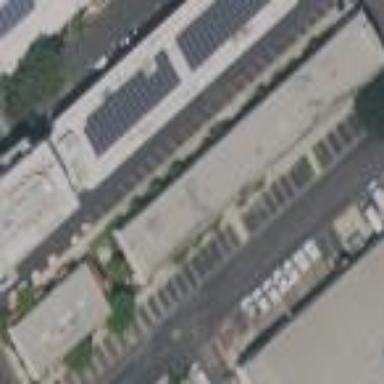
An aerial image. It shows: Industrial building.